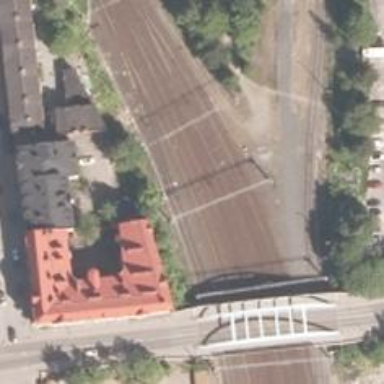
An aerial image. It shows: Railway signal.